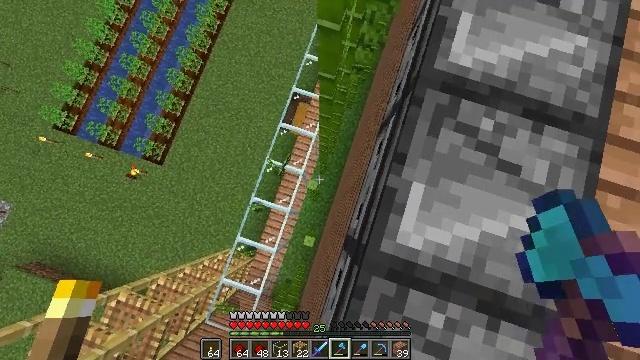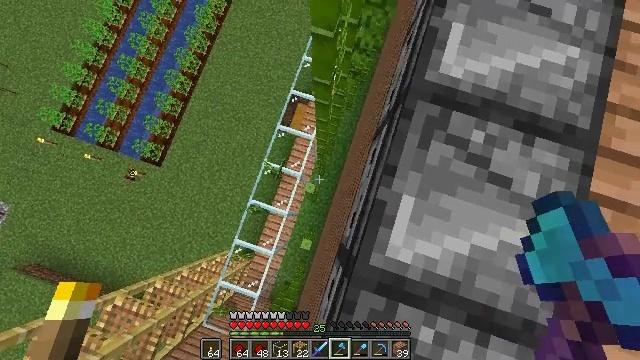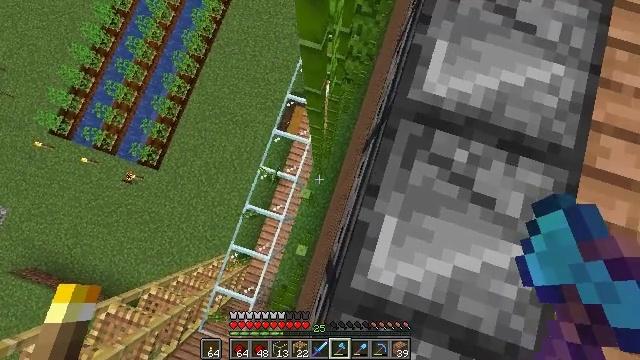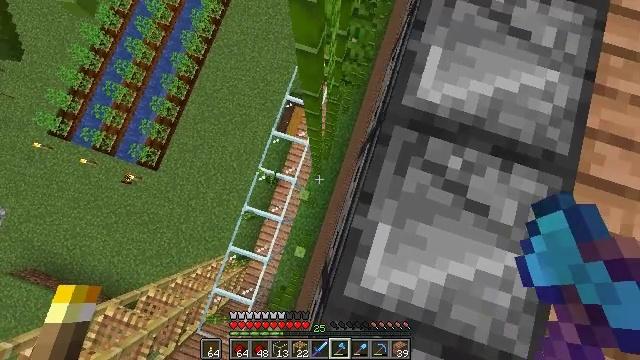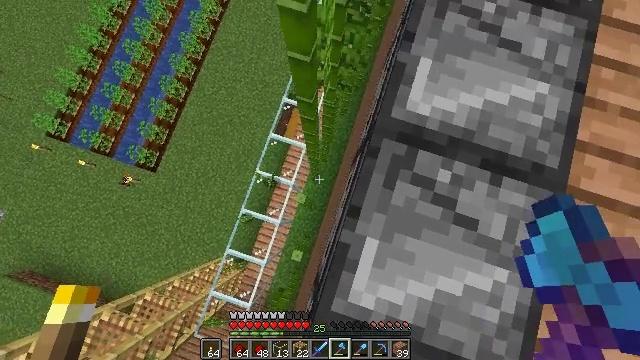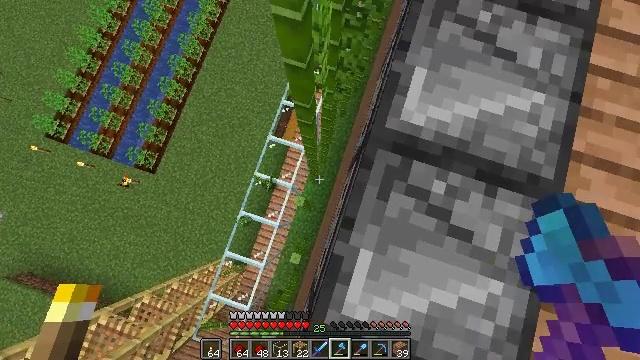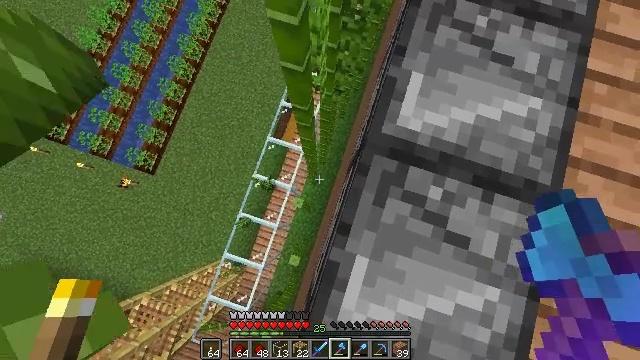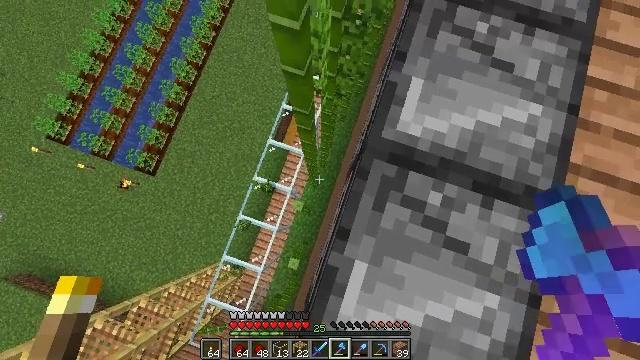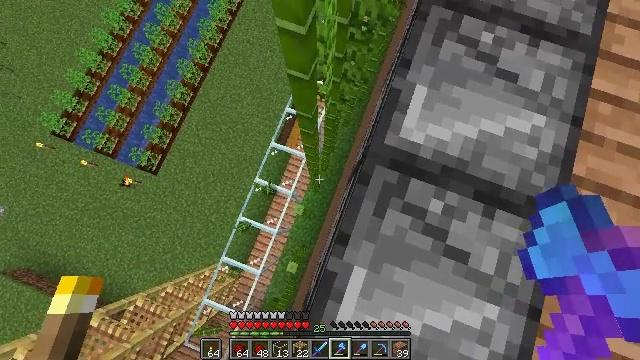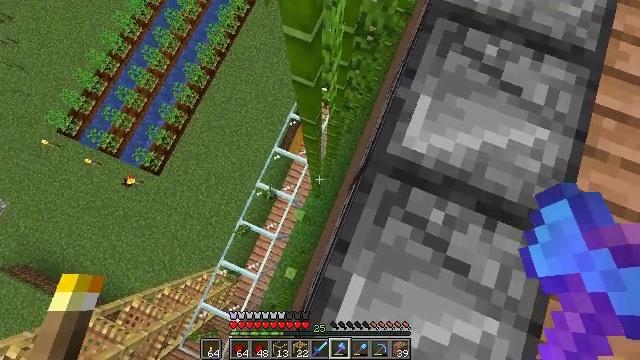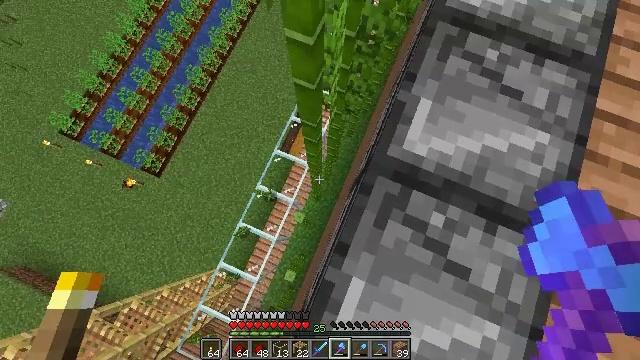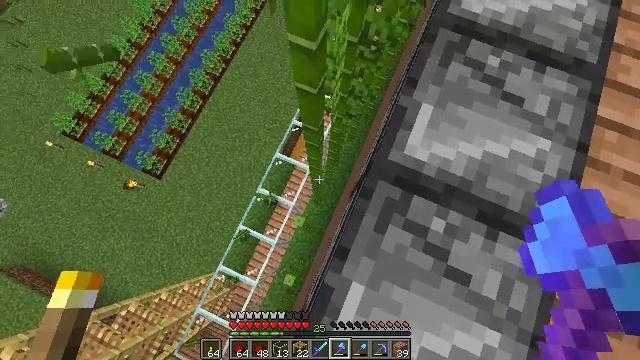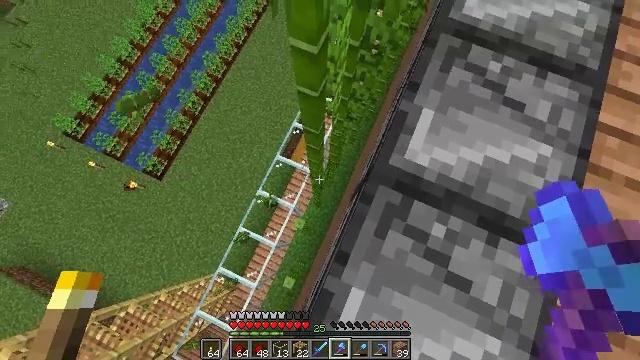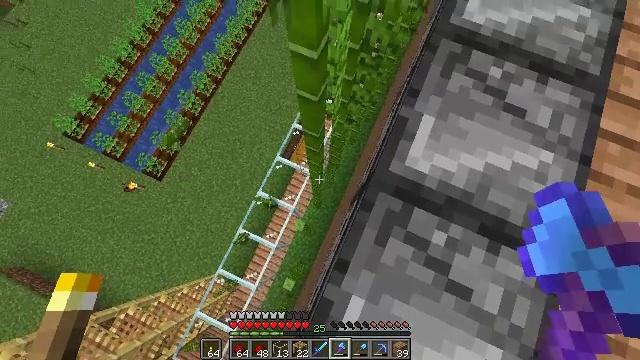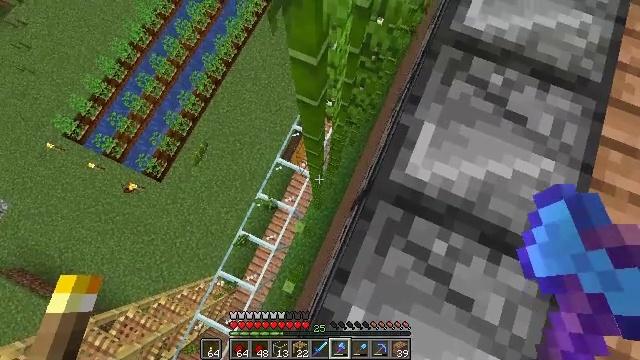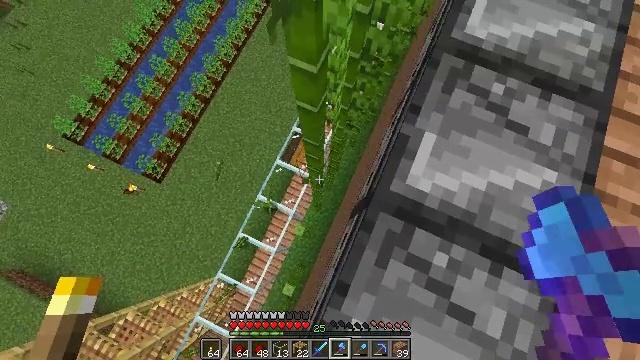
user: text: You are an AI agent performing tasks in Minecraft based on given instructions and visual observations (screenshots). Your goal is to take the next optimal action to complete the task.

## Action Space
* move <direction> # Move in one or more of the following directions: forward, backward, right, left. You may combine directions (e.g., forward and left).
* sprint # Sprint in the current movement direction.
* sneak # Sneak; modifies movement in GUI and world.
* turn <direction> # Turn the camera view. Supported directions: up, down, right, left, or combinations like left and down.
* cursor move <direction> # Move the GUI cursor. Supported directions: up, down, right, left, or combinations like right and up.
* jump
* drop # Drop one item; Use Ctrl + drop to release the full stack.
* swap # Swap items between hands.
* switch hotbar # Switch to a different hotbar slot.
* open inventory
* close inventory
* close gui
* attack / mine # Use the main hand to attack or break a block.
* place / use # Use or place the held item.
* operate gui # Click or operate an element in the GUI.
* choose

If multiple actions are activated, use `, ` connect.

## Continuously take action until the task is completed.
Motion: motion action
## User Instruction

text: Break the bamboo stalk.
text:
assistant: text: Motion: move forward and move right, sneak
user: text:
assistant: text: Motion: move forward and move right, sneak
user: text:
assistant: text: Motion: move forward and move right, sneak
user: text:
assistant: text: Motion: move forward, sneak
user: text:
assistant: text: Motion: sneak
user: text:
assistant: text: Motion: sneak
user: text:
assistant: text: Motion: sneak
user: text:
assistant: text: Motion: sneak, turn left
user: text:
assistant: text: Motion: sneak, turn left and up
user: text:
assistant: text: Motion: sneak
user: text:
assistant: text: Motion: sneak
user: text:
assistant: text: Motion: move forward, sneak
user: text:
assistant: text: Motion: move forward, sneak
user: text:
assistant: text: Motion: move forward, sneak
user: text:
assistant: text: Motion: move forward, sneak, attack / mine
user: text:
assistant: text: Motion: move forward, sneak, attack / mine
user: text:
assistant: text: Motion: sneak, turn left, attack / mine
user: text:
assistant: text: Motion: sneak, attack / mine
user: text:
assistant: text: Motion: sneak, attack / mine
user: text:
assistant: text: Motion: sneak, attack / mine
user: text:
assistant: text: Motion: sneak, attack / mine
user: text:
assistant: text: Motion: sneak, attack / mine
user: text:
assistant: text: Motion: sneak, attack / mine
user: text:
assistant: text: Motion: sneak, attack / mine
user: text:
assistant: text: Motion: sneak, attack / mine
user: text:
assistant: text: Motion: sneak, attack / mine
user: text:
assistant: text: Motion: sneak, attack / mine
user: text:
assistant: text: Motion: sneak, attack / mine
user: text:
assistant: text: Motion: sneak, attack / mine
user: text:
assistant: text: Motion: sneak, attack / mine